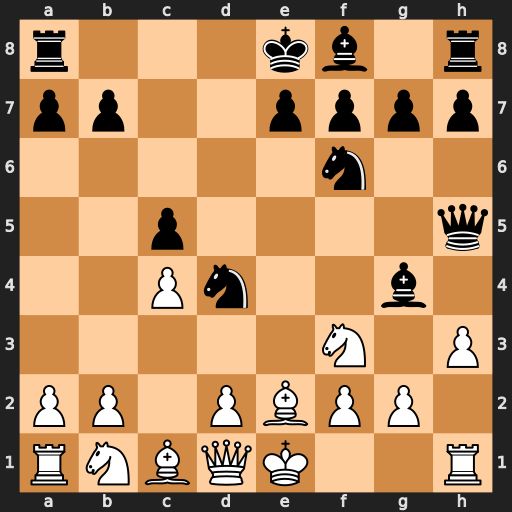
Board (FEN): r3kb1r/pp2pppp/5n2/2p4q/2Pn2b1/5N1P/PP1PBPP1/RNBQK2R
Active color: w
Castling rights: KQkq
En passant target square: -
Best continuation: Nxd4 cxd4 Bxg4